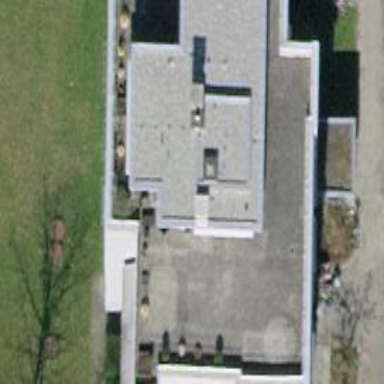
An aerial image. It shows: Apartment building with flat tile roof.